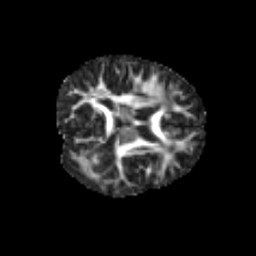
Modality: FA
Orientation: axial
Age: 7
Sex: female
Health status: healthy